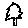
Label: tree